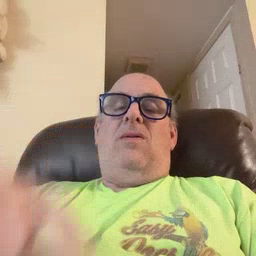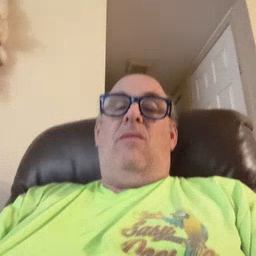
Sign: wait